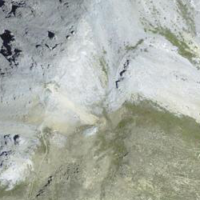
EUNIS habitat code: 48
Species observed at this site:
Gentiana verna
Dryas octopetala